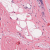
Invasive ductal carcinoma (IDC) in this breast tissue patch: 0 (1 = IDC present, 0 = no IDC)